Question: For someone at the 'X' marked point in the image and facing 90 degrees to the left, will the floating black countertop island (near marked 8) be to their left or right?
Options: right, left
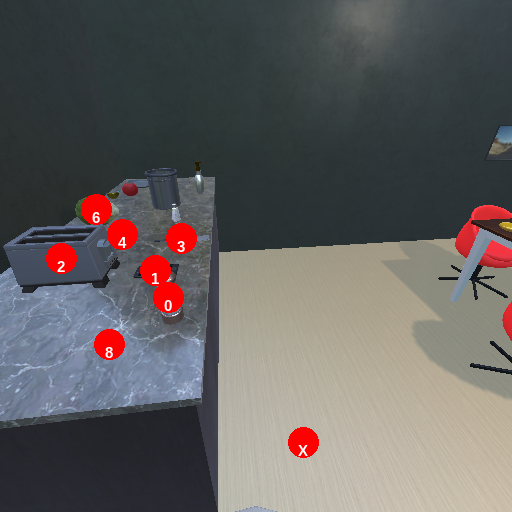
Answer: right